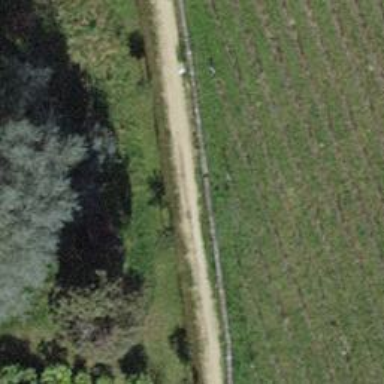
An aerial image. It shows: Footway with fine gravel surface.